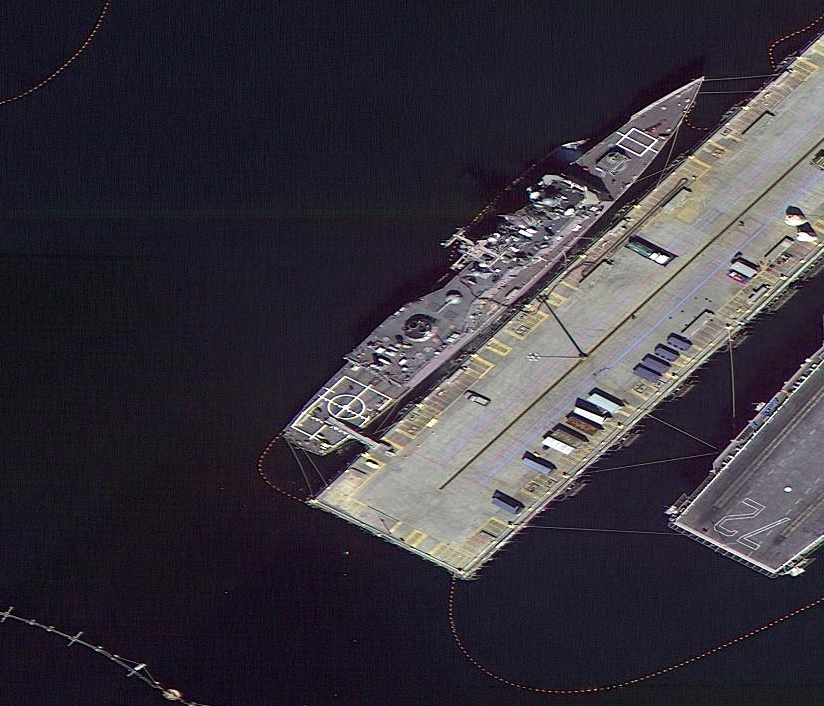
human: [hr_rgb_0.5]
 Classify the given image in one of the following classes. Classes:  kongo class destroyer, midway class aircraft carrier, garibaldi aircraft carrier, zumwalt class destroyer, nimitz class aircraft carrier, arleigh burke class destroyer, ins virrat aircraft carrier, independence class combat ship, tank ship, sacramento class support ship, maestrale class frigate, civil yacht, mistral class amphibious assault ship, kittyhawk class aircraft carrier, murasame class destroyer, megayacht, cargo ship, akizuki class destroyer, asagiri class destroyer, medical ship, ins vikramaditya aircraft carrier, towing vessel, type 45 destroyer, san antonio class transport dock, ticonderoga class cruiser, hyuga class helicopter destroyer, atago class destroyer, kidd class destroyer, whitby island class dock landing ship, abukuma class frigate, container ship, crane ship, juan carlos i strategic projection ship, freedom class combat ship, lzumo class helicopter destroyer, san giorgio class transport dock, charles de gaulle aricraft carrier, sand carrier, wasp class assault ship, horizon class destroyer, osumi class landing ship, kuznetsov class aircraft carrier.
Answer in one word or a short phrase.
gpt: Ticonderoga class cruiser